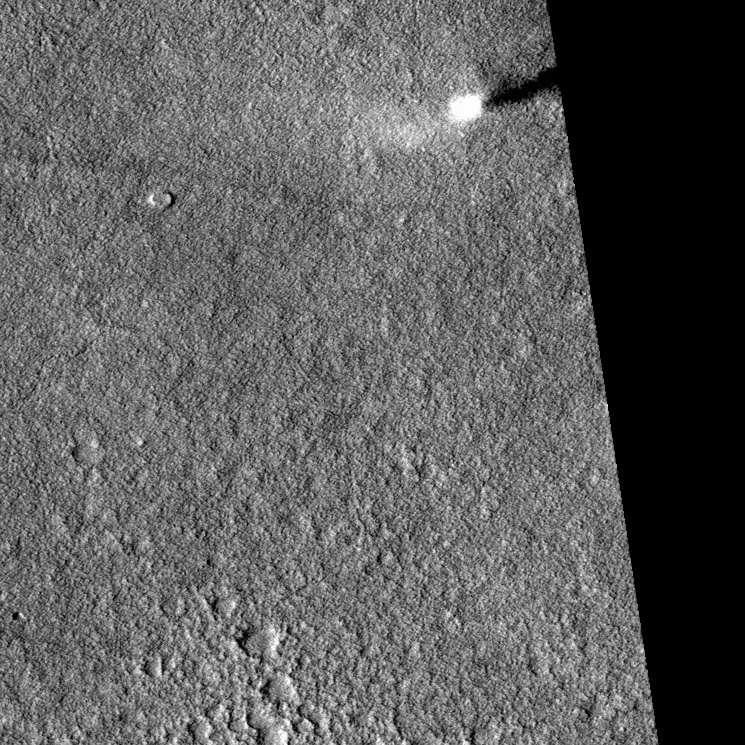
Label: dustdevil